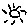
Label: sun